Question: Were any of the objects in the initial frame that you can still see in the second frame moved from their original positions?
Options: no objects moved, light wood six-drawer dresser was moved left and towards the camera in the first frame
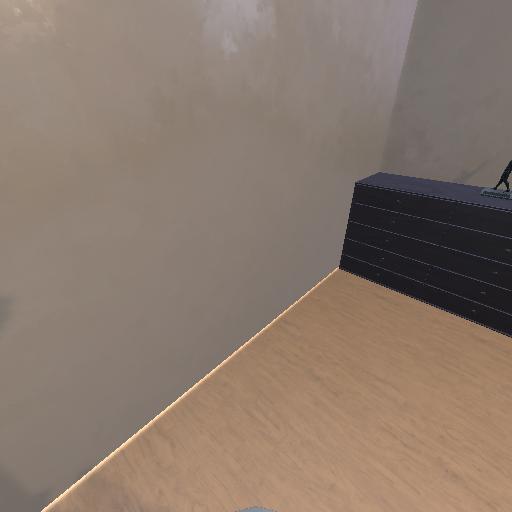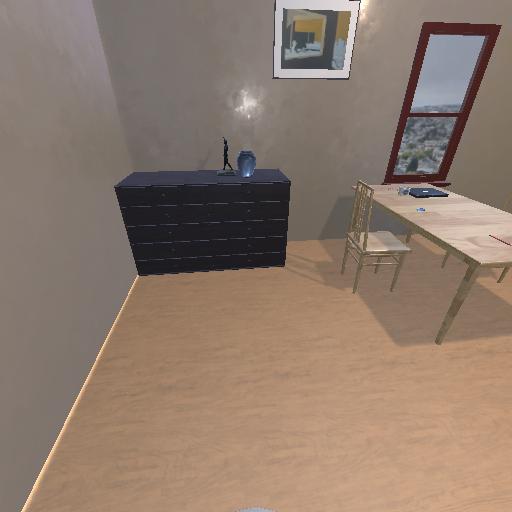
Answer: no objects moved